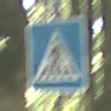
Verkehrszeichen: FussgaengerueberwegRechts
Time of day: Midday
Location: Outdoor (Nature)
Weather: Clear
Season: NotSpecified
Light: Natural